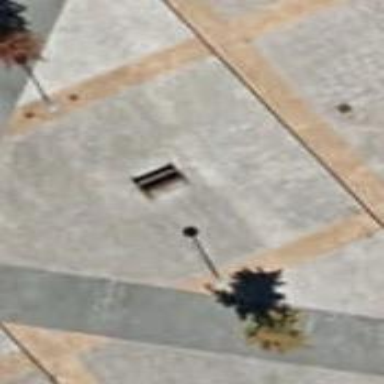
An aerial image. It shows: Bench.